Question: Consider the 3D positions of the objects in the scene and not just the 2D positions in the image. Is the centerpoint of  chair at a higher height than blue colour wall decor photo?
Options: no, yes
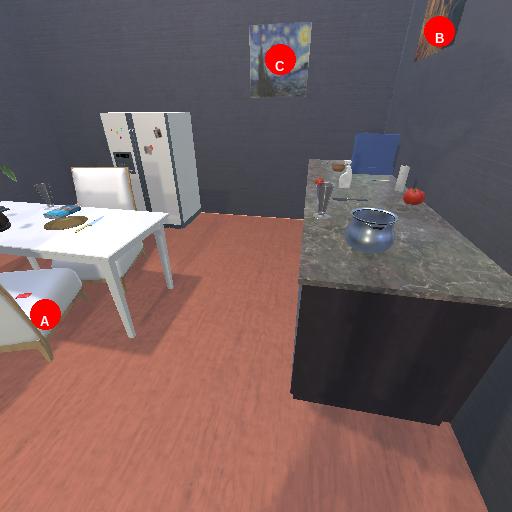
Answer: no